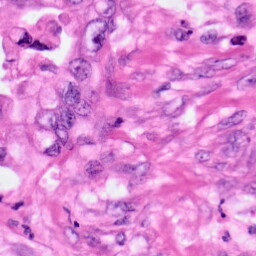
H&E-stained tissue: Pancreatic